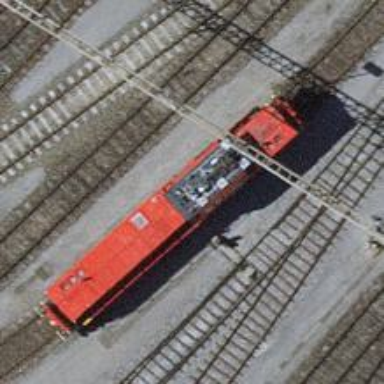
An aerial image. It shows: Railway yard with single rail track. The electrified track has contact line for power supply.